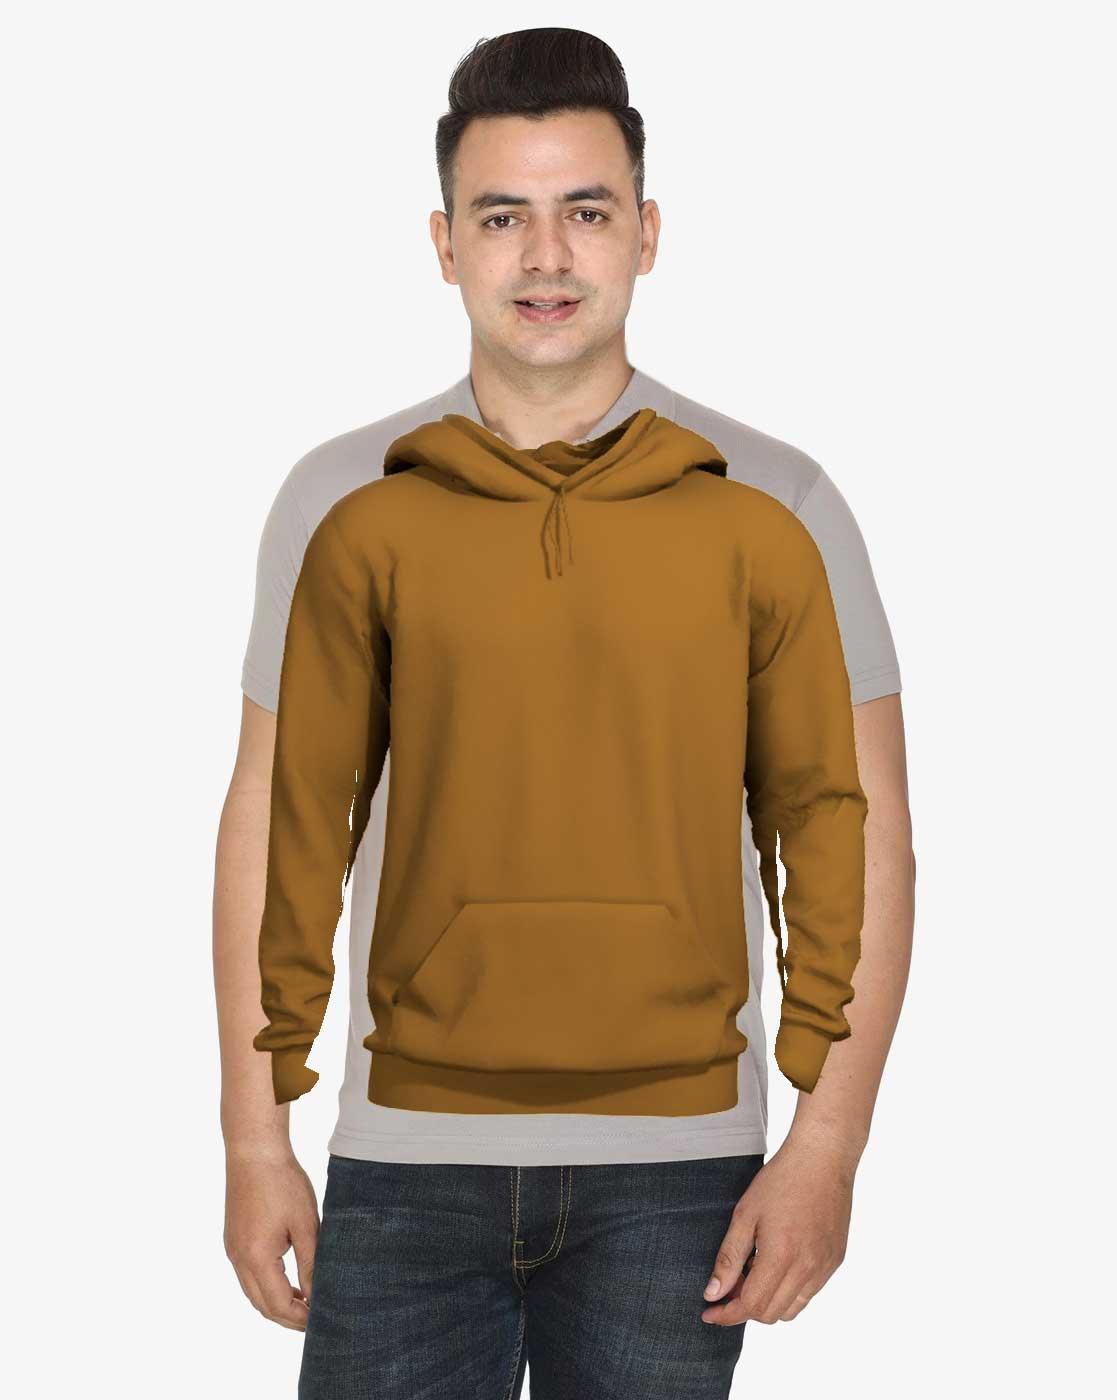
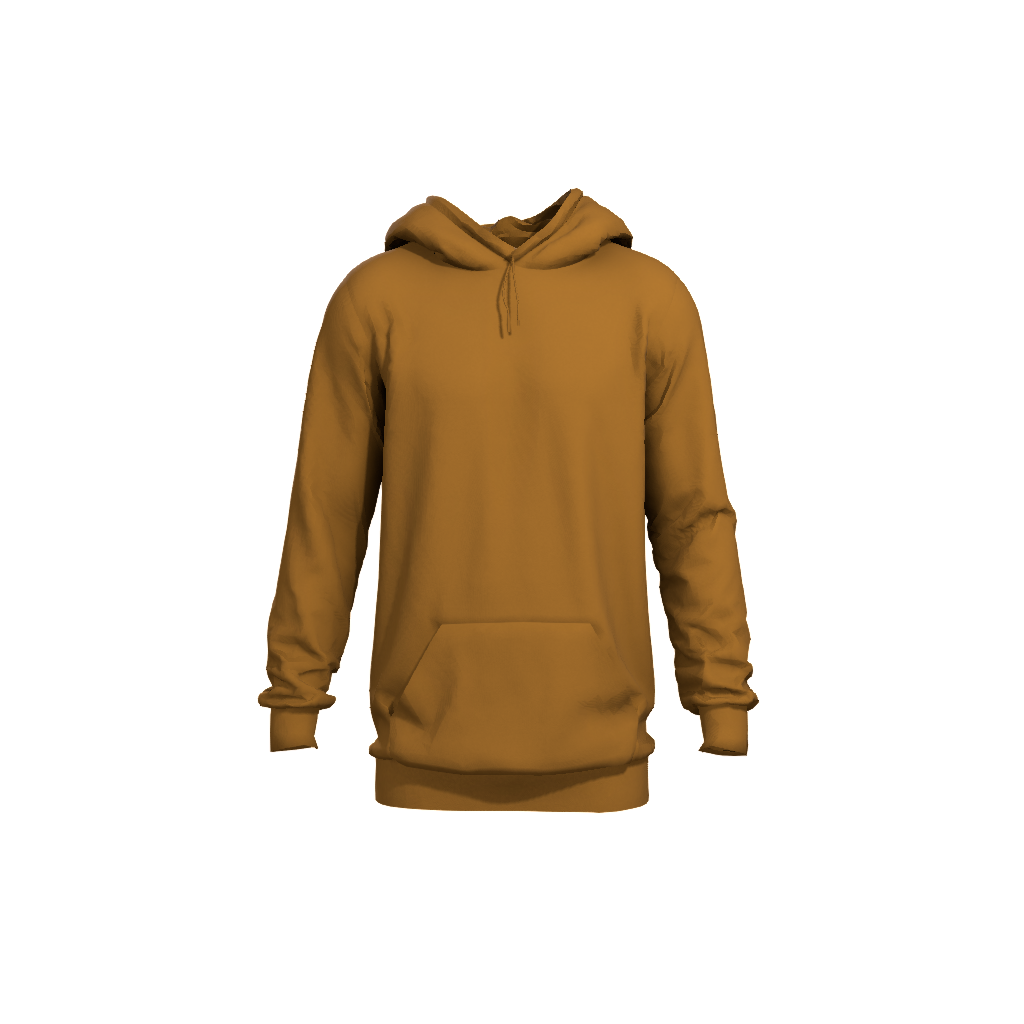
Clothing description: brown all over print hooded t tee